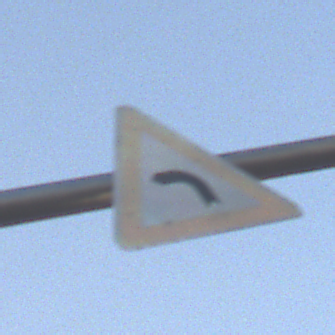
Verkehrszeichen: KurveLinks
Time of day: SunriseSunset
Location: Outdoor (Nature)
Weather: PartlyCloudy
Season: NotSpecified
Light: Natural